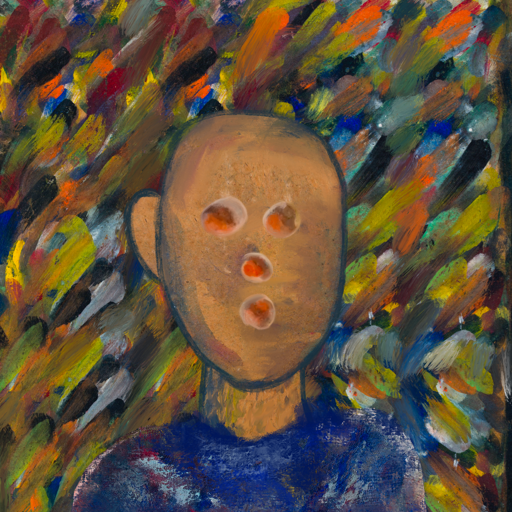
Background: An_Impression, Head And Neck Front: In_The_Sun, Face Front: Rupkatha, Bust: Irani, Hair Front: Blank, Head Accessory: Blank, Second Necklace: Blank, Necklace: Blank, Baby: Blank